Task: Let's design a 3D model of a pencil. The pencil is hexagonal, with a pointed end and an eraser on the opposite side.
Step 76:
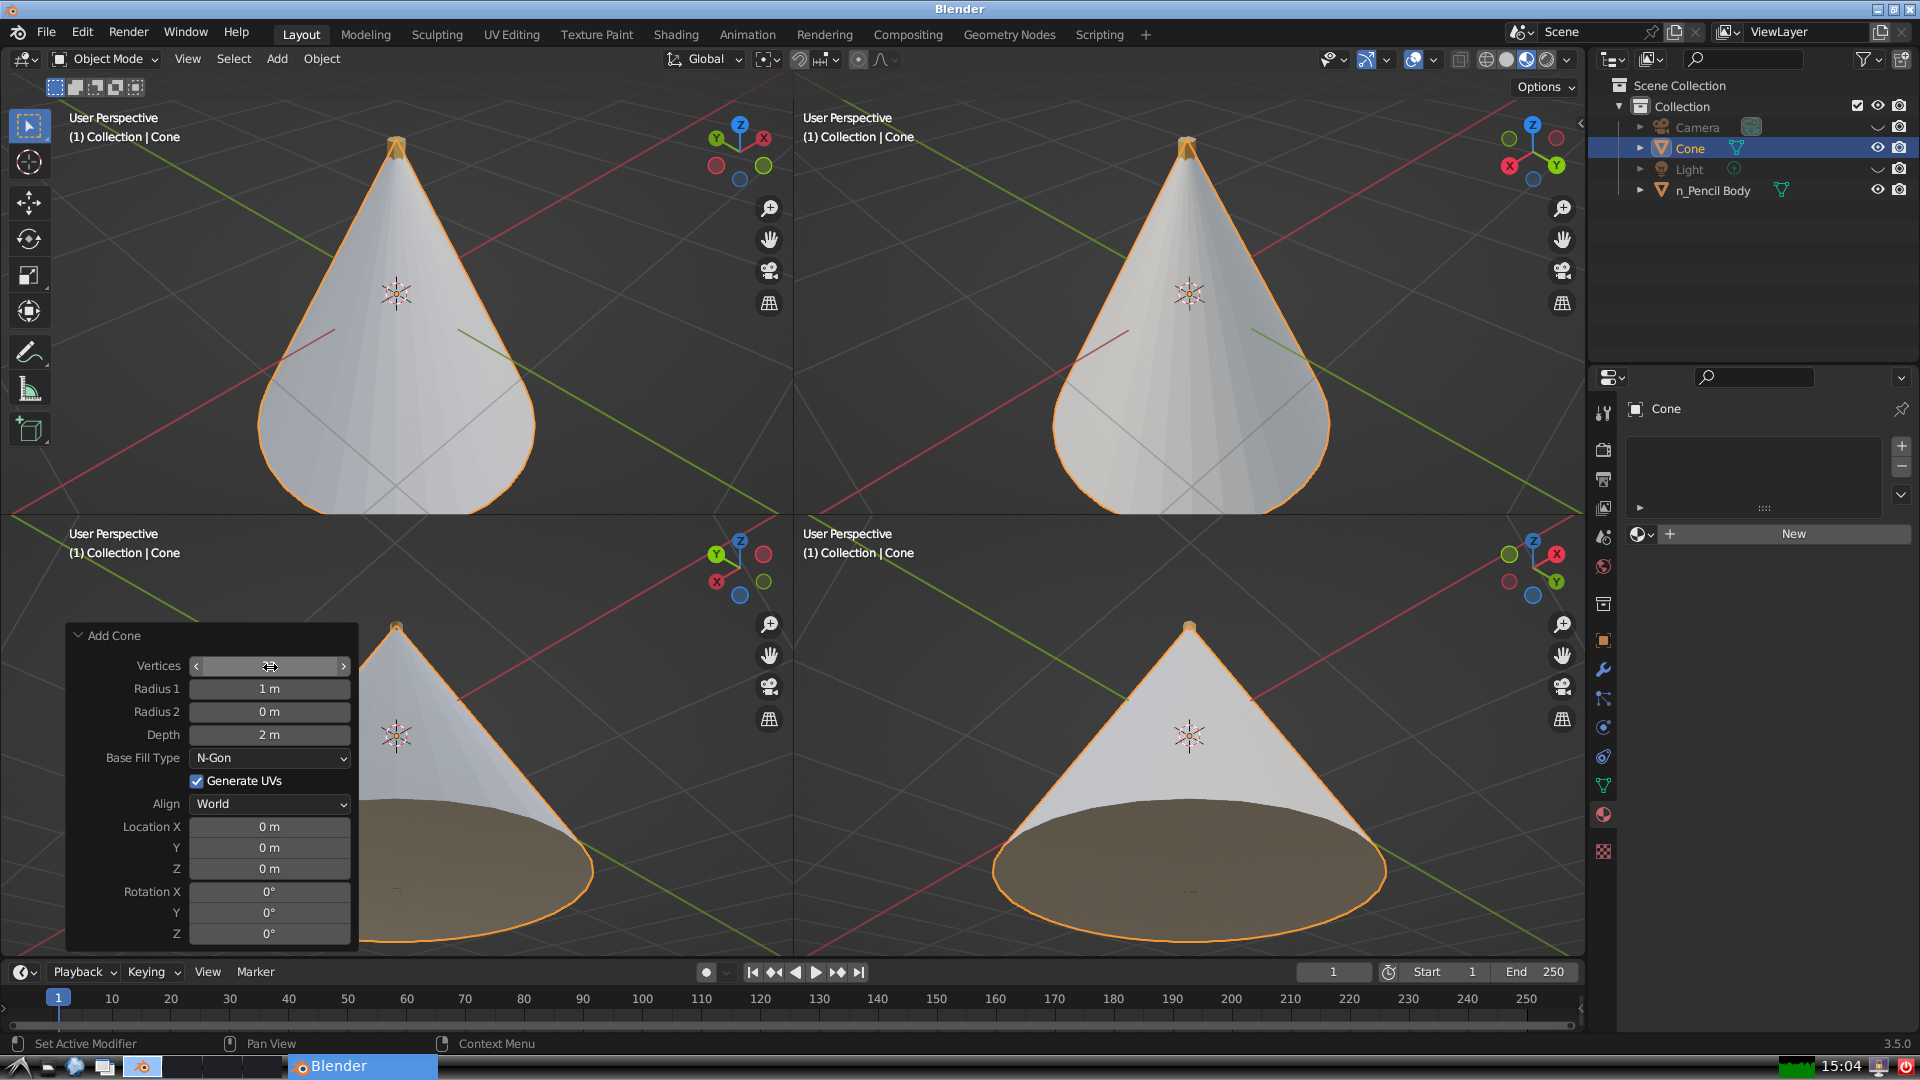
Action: {"mouse_move": [270, 689]}